Question: I have been working with Eclipse for a little while now but all of a sudden my GWT projects don't run anymore when I (after compiling) copy the the content of the 'war' folder to my 'Sites' folder on the mac. This was working absolutely fine but now I keep getting an RPC Failure -
> An error occurred while attempting to contact the server. Please check
your network connection and try again.

I am simply creating new Google Web Application projects now (they have the greeting sample build in) and this still works well when I am within Eclipse running either Debug or Run (using the Jetty then be default) but NOT when I copy the war over to the sites.
EDIT - As per the recommendations I have now ported the app to Tomcat7 where it works fine. I am still puzzled as to why it was working on the mac but am now happy with the configuration.
> Appengine version:1.7.2
GWT version:2.4.0
Eclipse version:4.2(juno)
Java SE 6 (MacOS X)
Any help much appreciated!
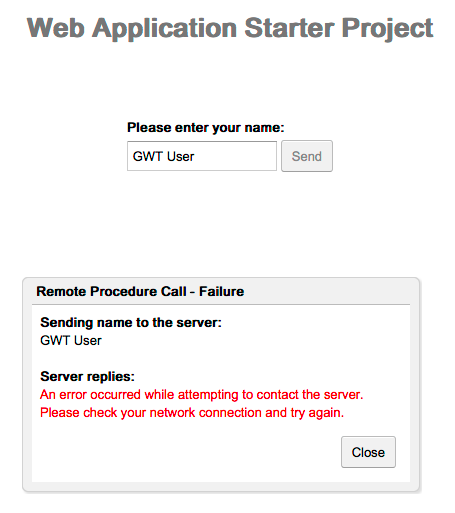
Answer: The 'Sites' folder on your Mac allows the contents to be served up using the Apache Web Server (http://httpd.apache.org/), which is smart enough to hand out files, and to know how to talk to various 'modules' that can run applications on the server. That said, no file served out of your user's Sites folder will be run as an application, at least with the default configuration.
Additionally, the default sample project is written in Java, and meant to be run on a Servlet Container. There are many servlet containers out there (Tomcat, Jetty, JBoss), but the Apache HTTP Server isn't one of them. I've never heard of a servlet container that runs as a module for apache, though there is at least one module out there that allows apache to easily talk to Tomcat.
So as a result, you are seeing the static content - the html, the compiled JavaScript, the styles and images - but when the sample app attempts to communicate with the server, it fails, because apache isn't really designed to run the server pieces of the sample application. Instead, consider downloading a copy of Tomcat or Jetty, and copying the war folder into their webapps/ directory, and serving from there.